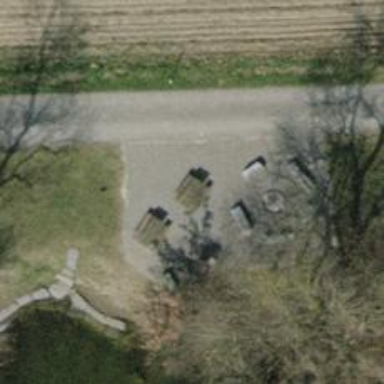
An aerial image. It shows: Picnic table located in leisure land area.